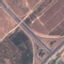
Label: Highway